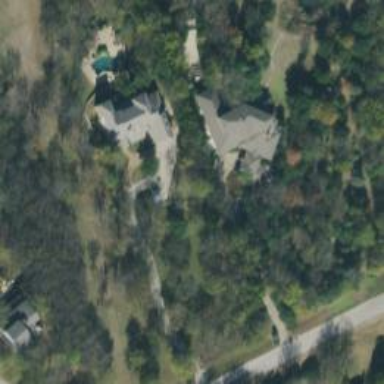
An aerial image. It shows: Driveway.